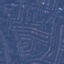
Land use / land cover class: Residential